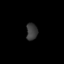
Tissue: lung
Cell type: Endothelial cells
Senescence score: 0.2224
Nuclear area (px): 186
Mean DAPI intensity: 57.946